Question: I have encountered this challenge but i can really seem to get any step.
I want to populate all objects(Student) with all related Results,but i can only get the last related row after looping.
merits list page:

its it returning details of Junior githambo for all objects.
'''
class Result(models.Model):
grade=models.TextField(max_length=5)
marks=models.DecimalField(max_digits=5,decimal_places=2)
subject=models.ForeignKey(
to='Subject',
on_delete=models.CASCADE
)
student=models.ForeignKey(
to='Student',
on_delete=models.CASCADE
)
def __str__(self):
return '{} {} {}'.format(self.student,self.subject,self.marks)
class Student(models.Model):
f_name=models.TextField(max_length=100)
s_name=models.TextField(max_length=100)
surname=models.TextField(max_length=100)
reg_number=models.TextField(max_length=100)
photo=models.ImageField(upload_to='student_image')
next_of_kin=models.ForeignKey(
to='Parent',
on_delete=models.CASCADE
)
student_form=models.ForeignKey(
to='Class',
on_delete=models.CASCADE
)
def get_absolute_url(self):
return reverse('student:student-detail',kwargs={'pk':self.id})
def __str__(self):
return '{} {} {}'.format(self.s_name,self.surname,self.f_name)
'''
'''
def student_merit_list(request):
template_name='student/merit.html'
all_student=Student.objects.all()
for s in all_student:
results=Result.objects.filter(student=s.id)
total=results.aggregate(Sum('marks'))['marks__sum']
mean_score=total/results.aggregate(Count('marks'))['marks__count']
mean_grade=get_mean_grade(mean_score)
context={'s':s,'all_student':all_student,'results':results,'total':total,'mean_score':mean_score,'mean_grade':mean_grade}
return render(request,template_name,context)
'''
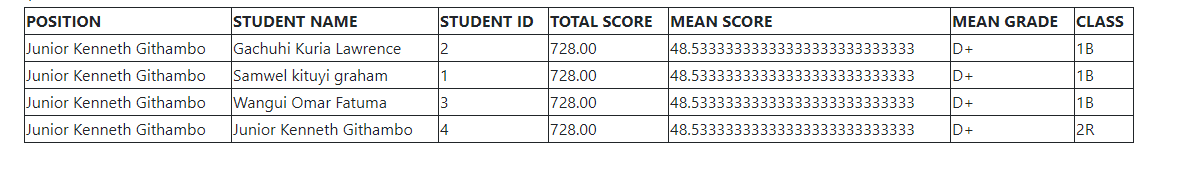
Answer: As mentioned by @Snackoverflow, you are overwriting the context with every student iteration. Therefore, first define your context before the for loop, like this:
'''
def student_merit_list(request):
template_name='student/merit.html'
all_student=Student.objects.all()
s = []
results = []
total = []
mean_score = []
mean_grade = []
context = {'s':s,'all_student':all_student,'results':results,'total':total,'mean_score':mean_score,'mean_grade':mean_grade}
for s in all_student:
results=Result.objects.filter(student=s.id)
total=results.aggregate(Sum('marks'))['marks__sum']
mean_score=total/results.aggregate(Count('marks'))['marks__count']
mean_grade=get_mean_grade(mean_score)
s.append(s)
all_student.append(all_student)
results.append(results)
# etc.
return render(request,template_name,context)
'''